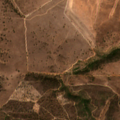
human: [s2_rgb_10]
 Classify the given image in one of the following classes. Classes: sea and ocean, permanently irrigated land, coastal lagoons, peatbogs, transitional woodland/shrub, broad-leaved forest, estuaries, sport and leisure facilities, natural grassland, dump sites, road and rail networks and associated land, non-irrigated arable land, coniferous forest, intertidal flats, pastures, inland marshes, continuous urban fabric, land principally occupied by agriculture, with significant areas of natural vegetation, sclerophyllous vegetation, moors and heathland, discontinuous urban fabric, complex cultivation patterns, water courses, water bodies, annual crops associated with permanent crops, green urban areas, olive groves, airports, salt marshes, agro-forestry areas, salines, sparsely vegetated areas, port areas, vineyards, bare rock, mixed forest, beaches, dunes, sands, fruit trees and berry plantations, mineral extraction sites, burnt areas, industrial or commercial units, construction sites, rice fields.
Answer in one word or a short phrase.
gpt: non-irrigated arable land, agro-forestry areas, sclerophyllous vegetation, transitional woodland/shrub